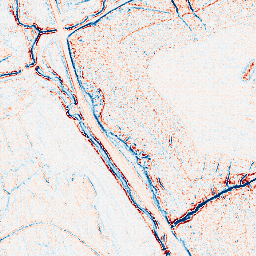
Category: edge_preserving
Decomposition family: bilateral
Decomposition parameters: d: 5
sigma_color: 75
sigma_space: 100
Upsampling method: sinc_blackman
Upsampling parameters: scale: 2
kernel_size: 4
Upsampling scale: 2